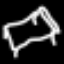
Label: bed